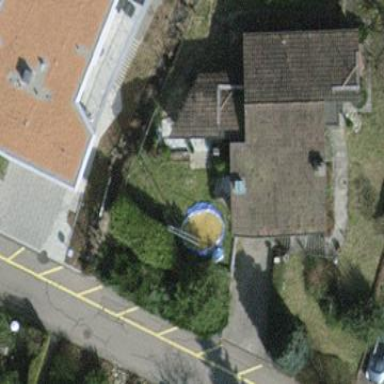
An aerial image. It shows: Simple and straightforward house.